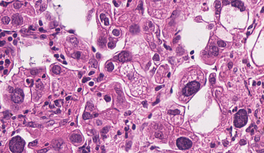
Tumor epithelial tissue: yes
Tumor-associated stroma tissue: yes
Normal tissue: no